Question: I'm new to jQuery!
Is there a way to convert table element data to JSON? see sample image below.

The JSON result was on the '#result' div.
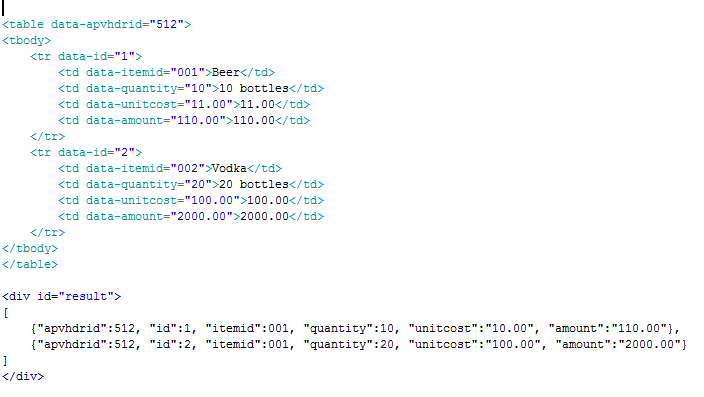
Answer: '''
var arr = $('tr').map(function () {
var o = {
"apvhdrid": this.parentNode.parentNode.dataset.apvhdrid,
"id": this.dataset.id
};
$('td', this).each(function () {
for (key in this.dataset) {
o[key] = this.dataset[key];
}
})
return o;
}).get();
$('#result').text(JSON.stringify(arr));
'''
<URL>